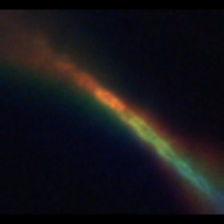
Taxon: Psuedo-nitzschia
Group: Diatoms